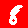
Digit: 8